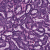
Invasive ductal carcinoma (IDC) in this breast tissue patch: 0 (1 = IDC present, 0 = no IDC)